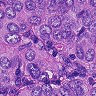
Metastatic tissue present: yes